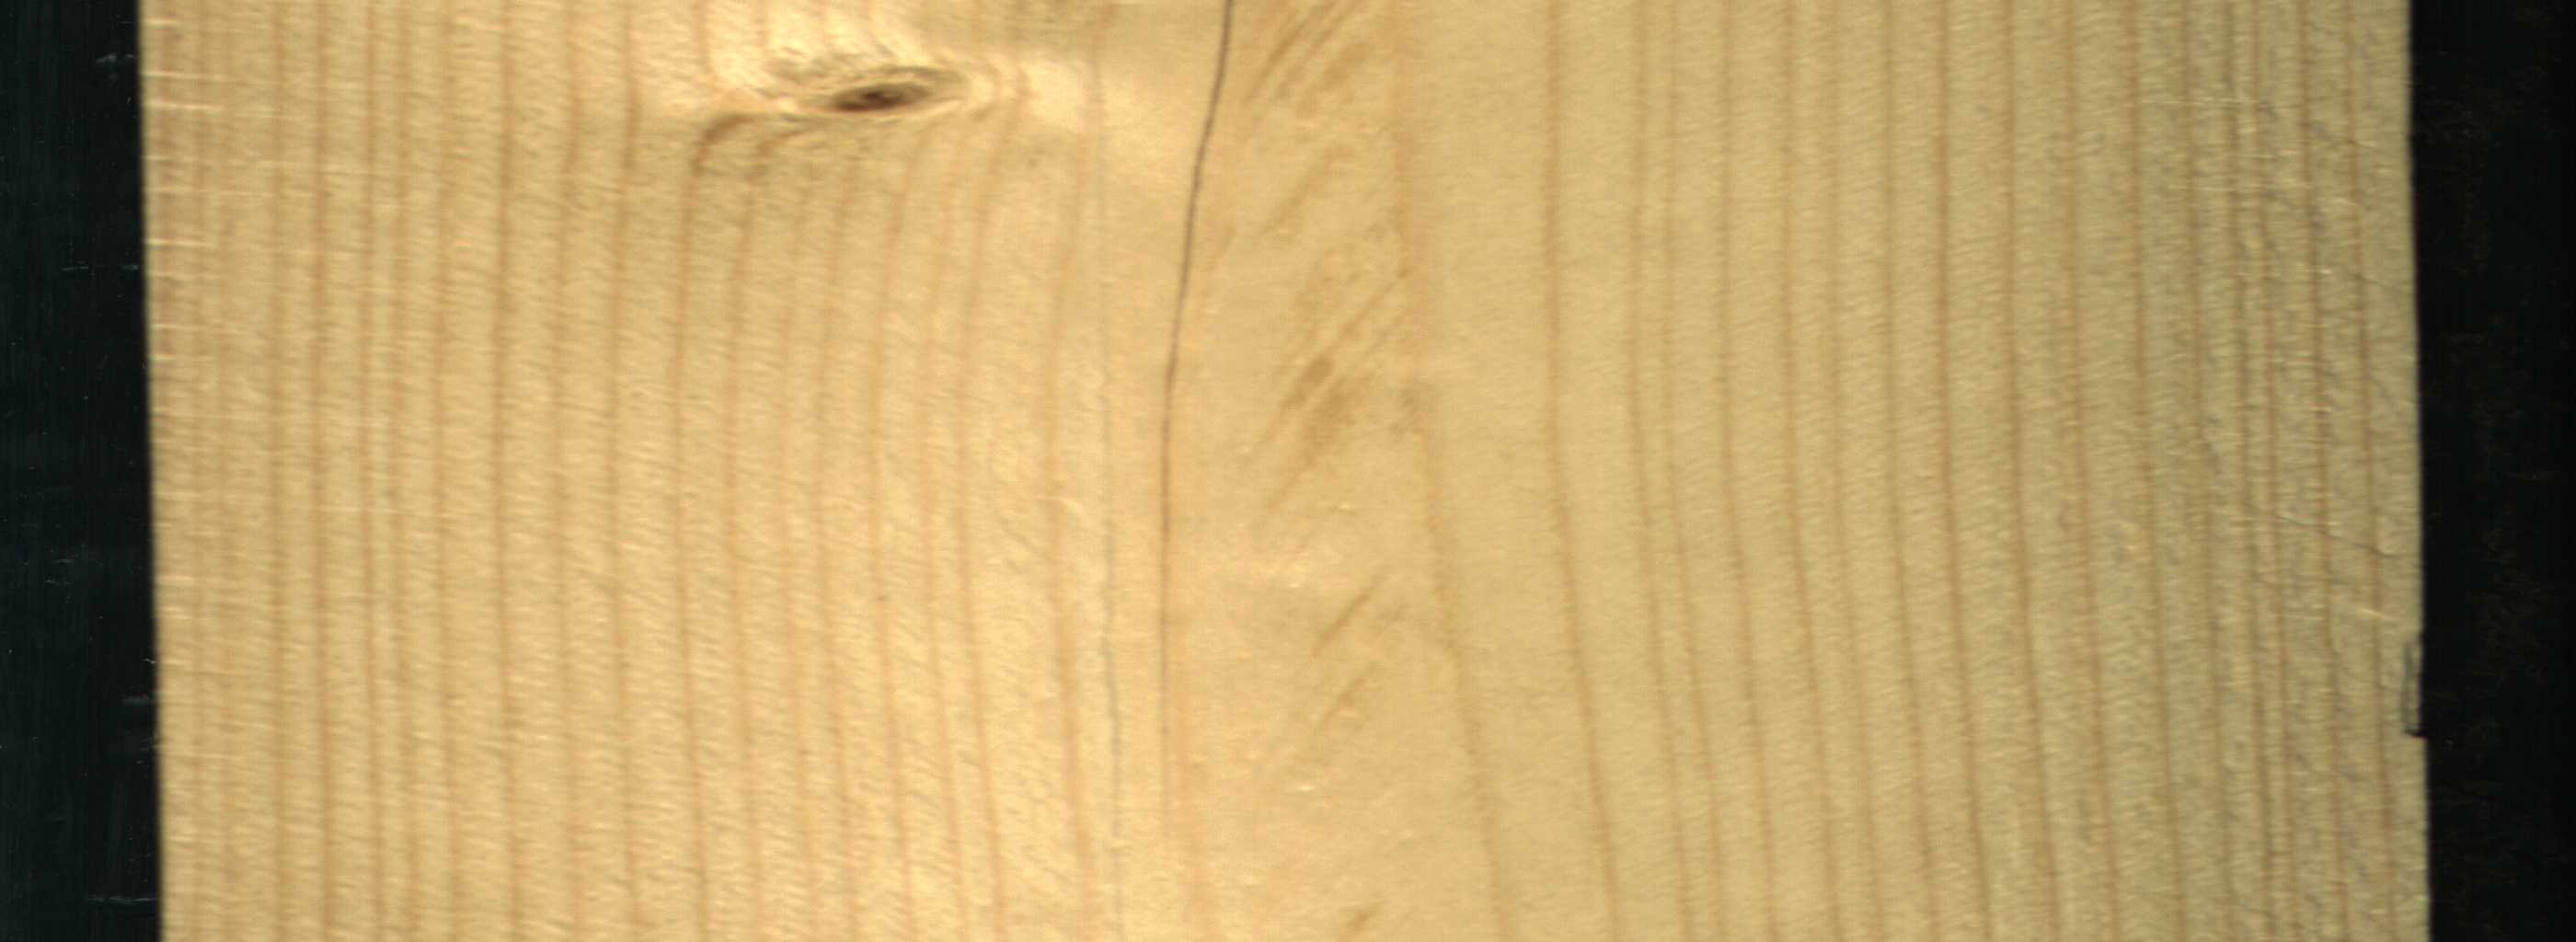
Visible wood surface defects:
Crack
Live_Knot